Question:
I didn't set height to the footer,so the height is suposed to be from the "Recent posts" to the bottom.
But it seems like there is a problem with the height.
did anyone encounter this kind of problem before? How do you deal with it?
I don't want to set max-height to the footer,because it should be flexible to the widget area.
Maybe it is the problem with leaving out div close tag???unlikely...
'''
footer{
font-size: 1.4rem;
}
.container_12 {
width: 1024px;
margin-left: auto;
margin-right: auto;
}
.sidebar-widget > *
{
display: inline-block;
margin: 50px 30px;
vertical-align: top;
}
'''
basically it's all I wrote.
'''
<!-- footer -->
<footer class="footer" role="contentinfo">
<div class="container_12">
<div class="footer-sidebar">
<?php get_sidebar(); ?>
</div>
<!-- copyright -->
<p class="copyright">
&copy; <?php echo date("Y"); ?> Copyright <?php bloginfo('name'); ?>. <?php _e('Powered by', 'html5blank'); ?>
<a href="//wordpress.org" title="WordPress">WordPress</a> &amp; <a href="//html5blank.com" title="HTML5 Blank">HTML5 Blank</a>.
</p>
<!-- /copyright -->
</div>
</footer>
<!-- /footer -->
'''
it's something from wordpress
---
OK,I got it.
I have to clearfix the content-warpper before the footer.
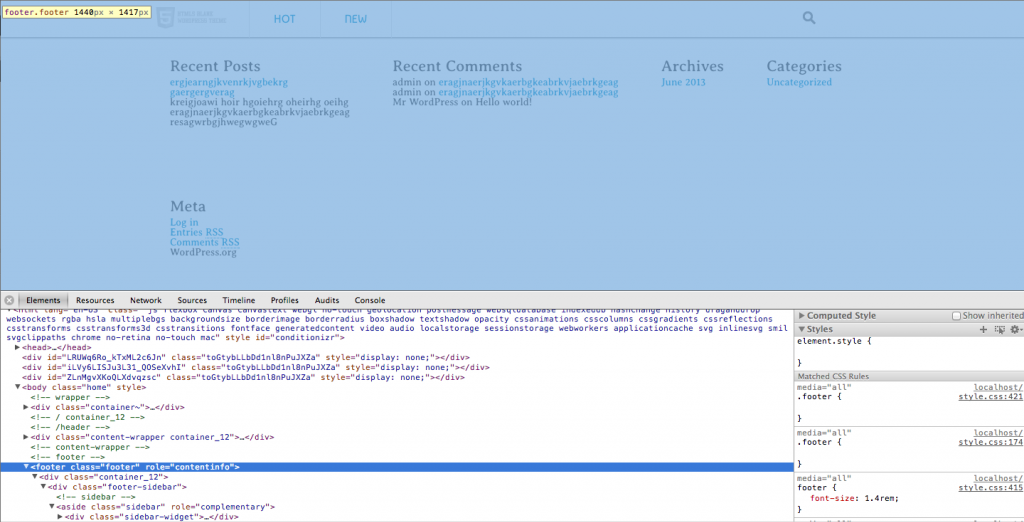
Answer: i think if you add overflow:hidden for your footer class this work correctly. you can check it.
'''
.container_12 {
width: 1024px;
margin-left: auto;
margin-right: auto;
overflow: hidden;
}
'''